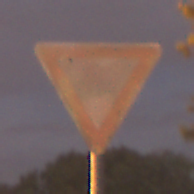
Verkehrszeichen: VorfahrtGewaehren
Umgebung: Outdoor, Suburban
Tageszeit: Night
Wetter: PartlyCloudy
Licht: Artificial
Jahreszeit: NotSpecified
Kontrast: HighContrast